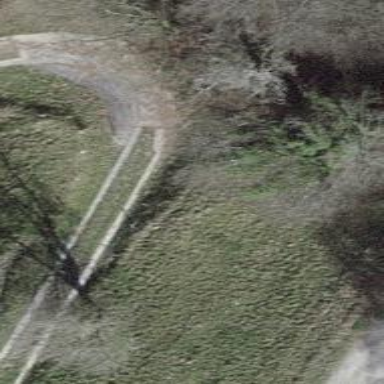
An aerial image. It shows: Gravel track with grade4 track type.